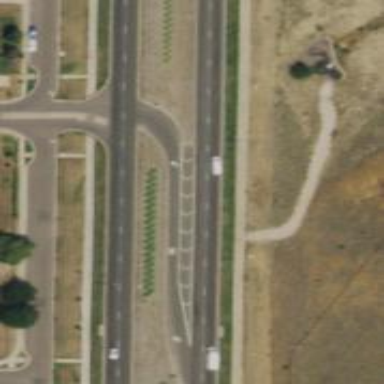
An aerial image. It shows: Secondary link road.